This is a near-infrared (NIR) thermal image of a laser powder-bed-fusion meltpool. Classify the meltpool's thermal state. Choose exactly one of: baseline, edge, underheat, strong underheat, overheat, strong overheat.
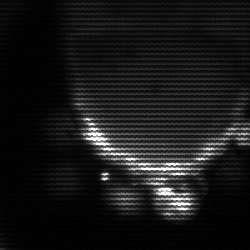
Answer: edge